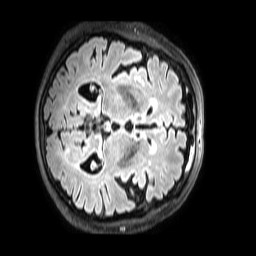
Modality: FLAIR
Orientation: axial
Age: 81
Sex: male
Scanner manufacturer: philips
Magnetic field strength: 3 T
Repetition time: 4.8 s
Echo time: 0.279 s